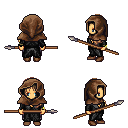
a pixel art fantasy rpg character, female body template, human, tanned skin, gray robe, metal pants, light blonde left-swept hairstyle, cloth hood, bracelets, brown shoes, spear, four views (front, back, left, right), 2x2 character sprite sheet, small pixel art, hard edges, no anti-aliasing